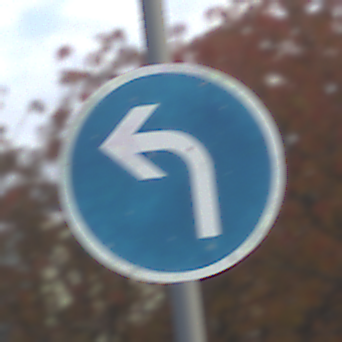
Verkehrszeichen: VorgeschriebeneFahrtrichtungLinks
Umgebung: Outdoor, Suburban
Tageszeit: MorningAfternoon
Wetter: PartlyCloudy
Licht: Natural
Jahreszeit: NotSpecified
Kontrast: MediumContrast